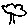
Label: tree